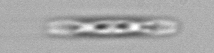
Label: pennate